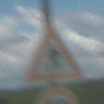
Verkehrszeichen: FussgaengerRechts
Zusatzzeichen unten: Geschwindigkeit50
Umgebung: Outdoor, Nature
Tageszeit: Midday
Wetter: PartlyCloudy
Licht: Natural
Jahreszeit: NotSpecified
Kontrast: HighContrast